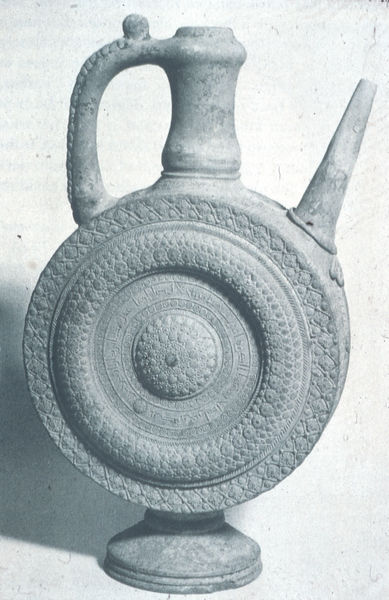
Titel: Flasche mit Relief-Dekor aus Gurgan, ohne Glasur Maquamat (Islam)
Standort: Jerusalem
Institution: L.A. Mayer Memorial
Schlagwörter: fuß, schatten, wasser, weiß, getränk, grau, hintergrund, lampe, licht, mitte, rose, muster, ornament, alt, flasche, sockel, stein, hals, öl, flach, kreis, rund, henkel, kanne, keramik, krug, skulptur, ton, vase, relief, schrift, schnabel, ornamente, verzierung, metall, tee, bauch, bronze, model, foto, fotografie, griff, schild, gefäß, antike, orient, kupfer, kreise, stand, trommel, gravur, verziert, karaffe, öllampe, antik, griechisch, struktur, teekanne, schnecke, kreisförmig, ornamentik, indien, ziseliert, standfuß, konzentrisch, arabien, islam, osmanisch, gebrannt, verzierungen, tülle, schnepfe, trinkgefäß, ausgrabung, kann, schnaupe, henle, orien, fund, zusammengesetzt, kreisrund, ringflasche, bauh, moselm, byzans, schnaube, r, ausgieße